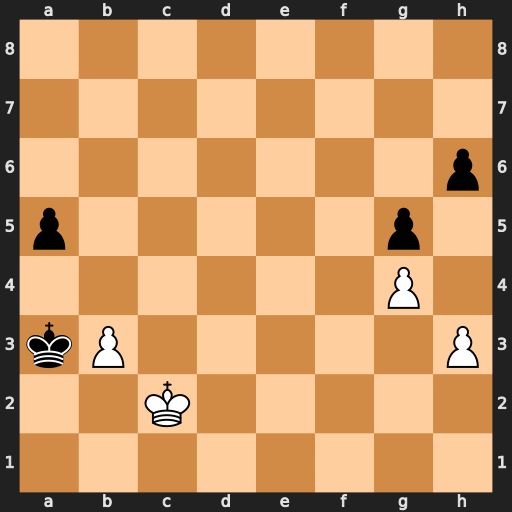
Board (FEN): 8/8/7p/p5p1/6P1/kP5P/2K5/8
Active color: w
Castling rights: -
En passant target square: -
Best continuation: Kc3 Ka2 b4 axb4+ Kxb4